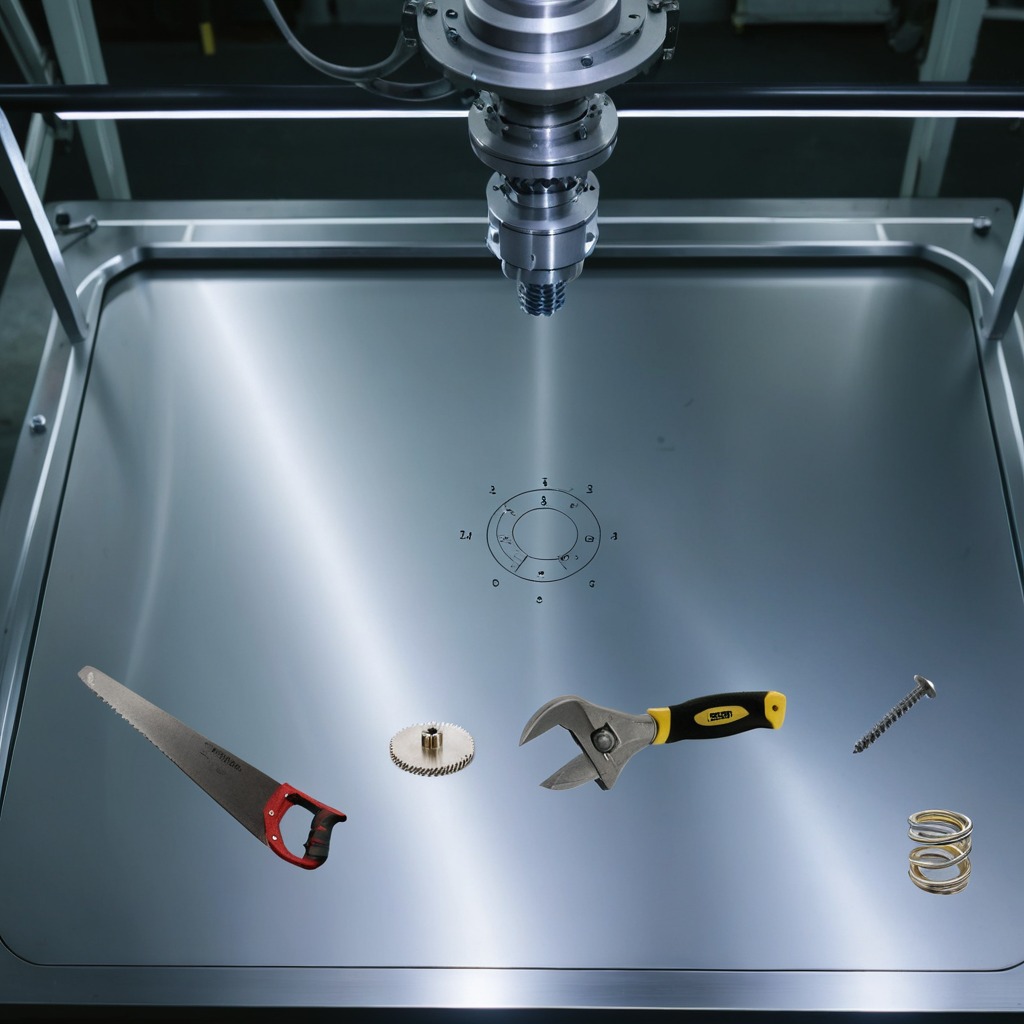
A steel gear with teeth, a metal machine screw, a coiled metal spring, a handheld metal saw, and a wrench are lying on the metal table in a machine shop under fluorescent lights.